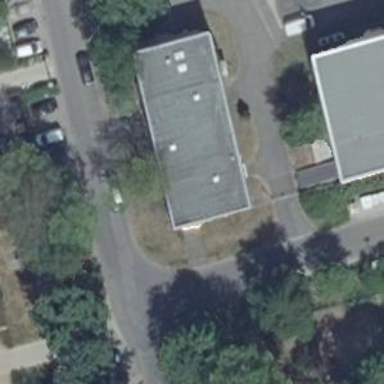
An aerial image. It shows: Flat gray-roofed service building with tar paper roof.